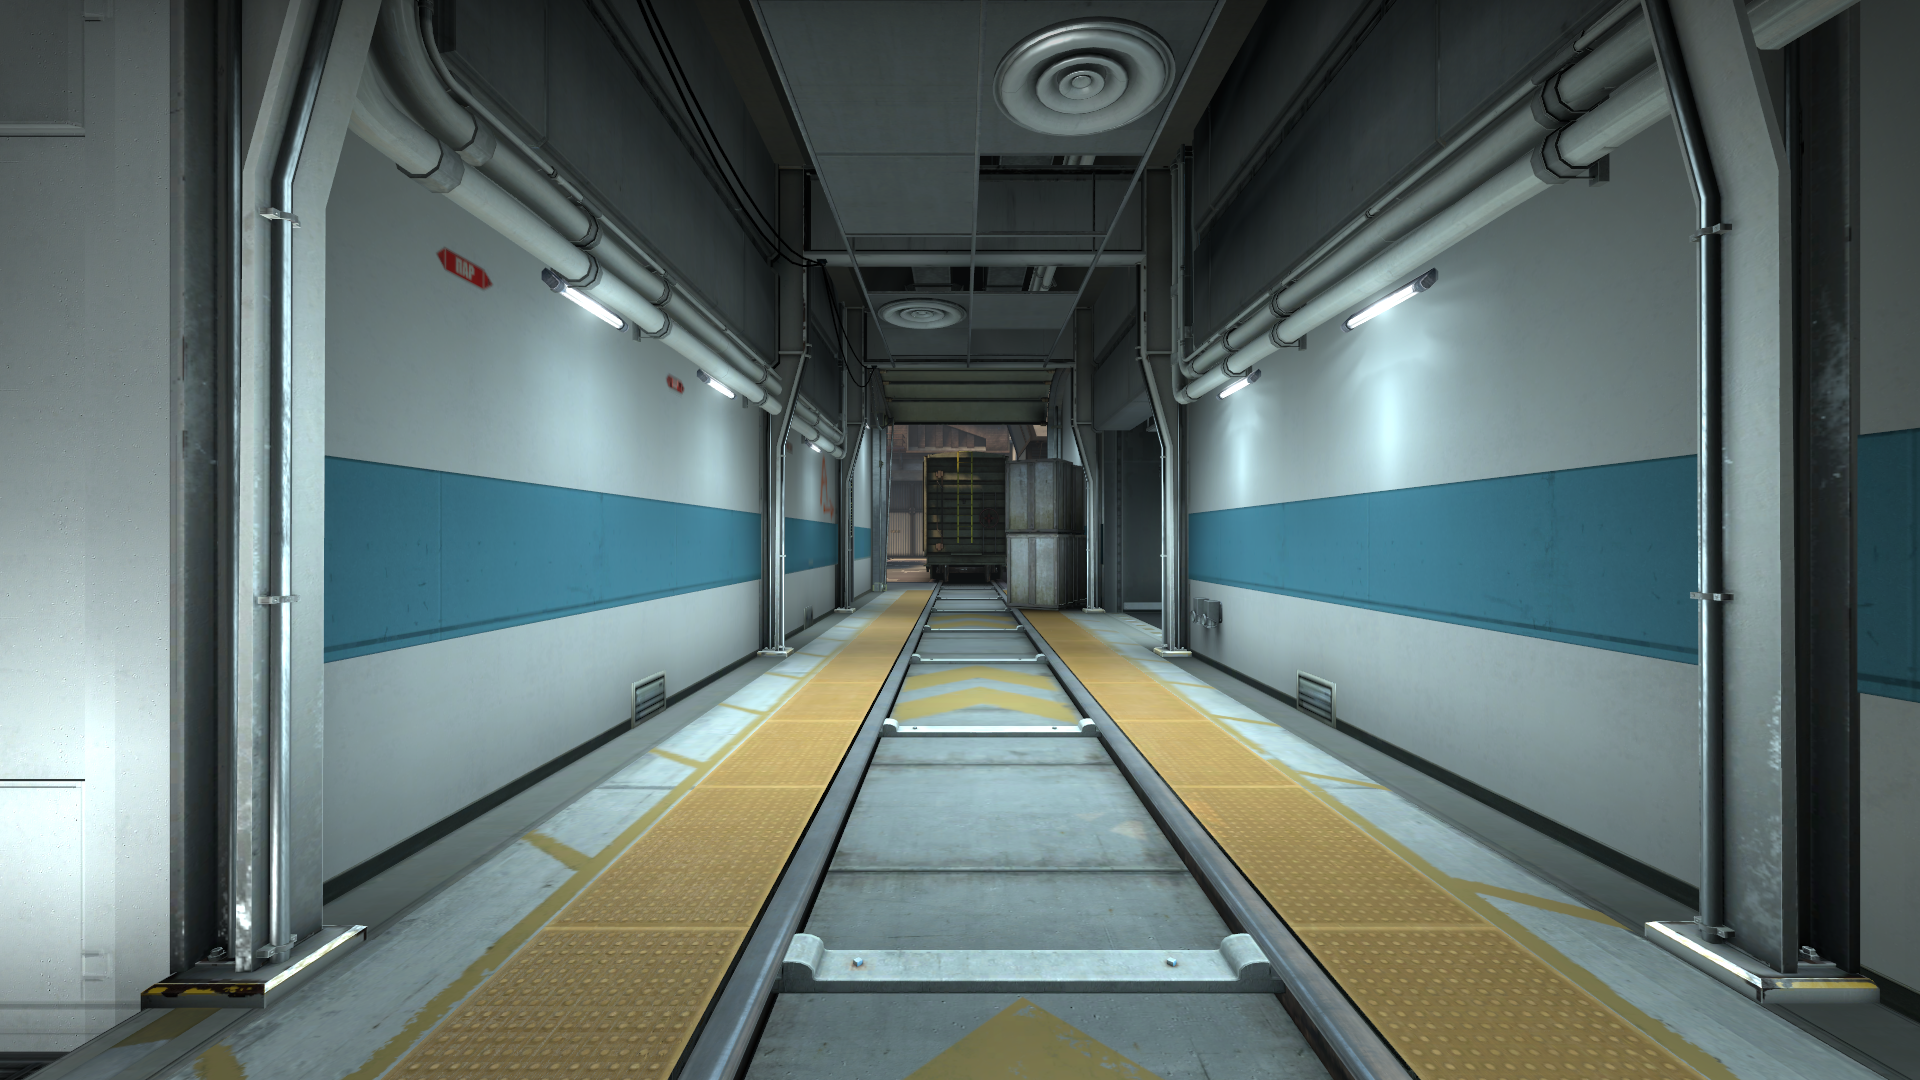
Map: de_train